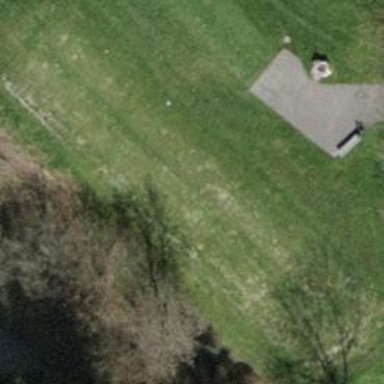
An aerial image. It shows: Golf tee on grassy land.